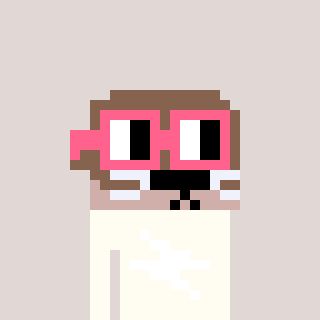
a pixel art character with square pink glasses, a otter-shaped head and a grayscale-colored body on a warm background